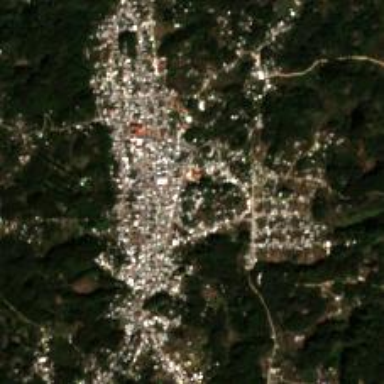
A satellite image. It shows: Town.